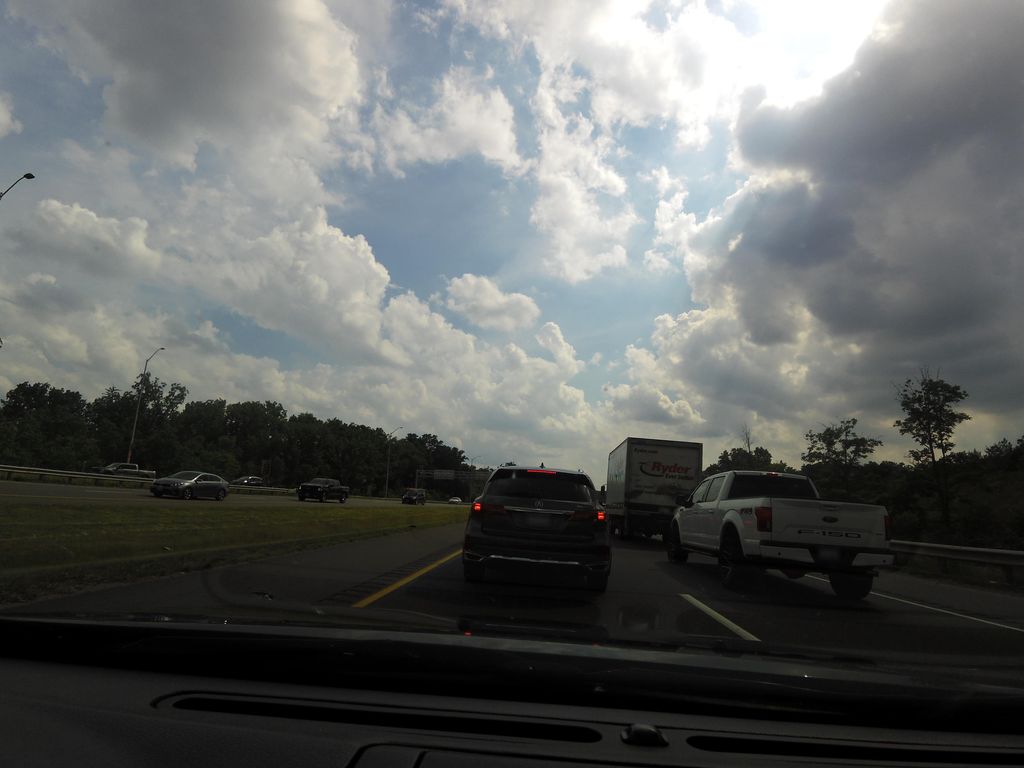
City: hamilton